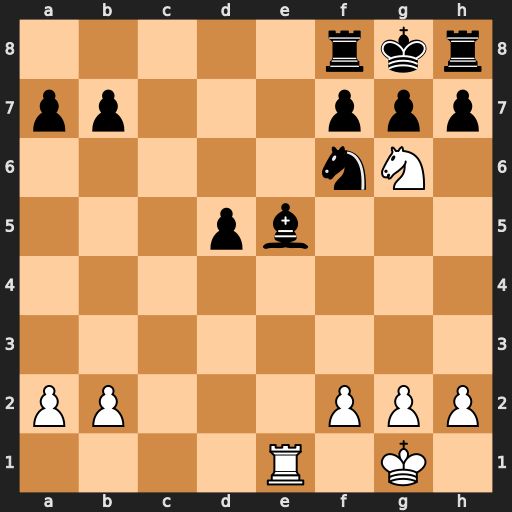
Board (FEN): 5rkr/pp3ppp/5nN1/3pb3/8/8/PP3PPP/4R1K1
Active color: w
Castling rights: -
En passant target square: -
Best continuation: Ne7#